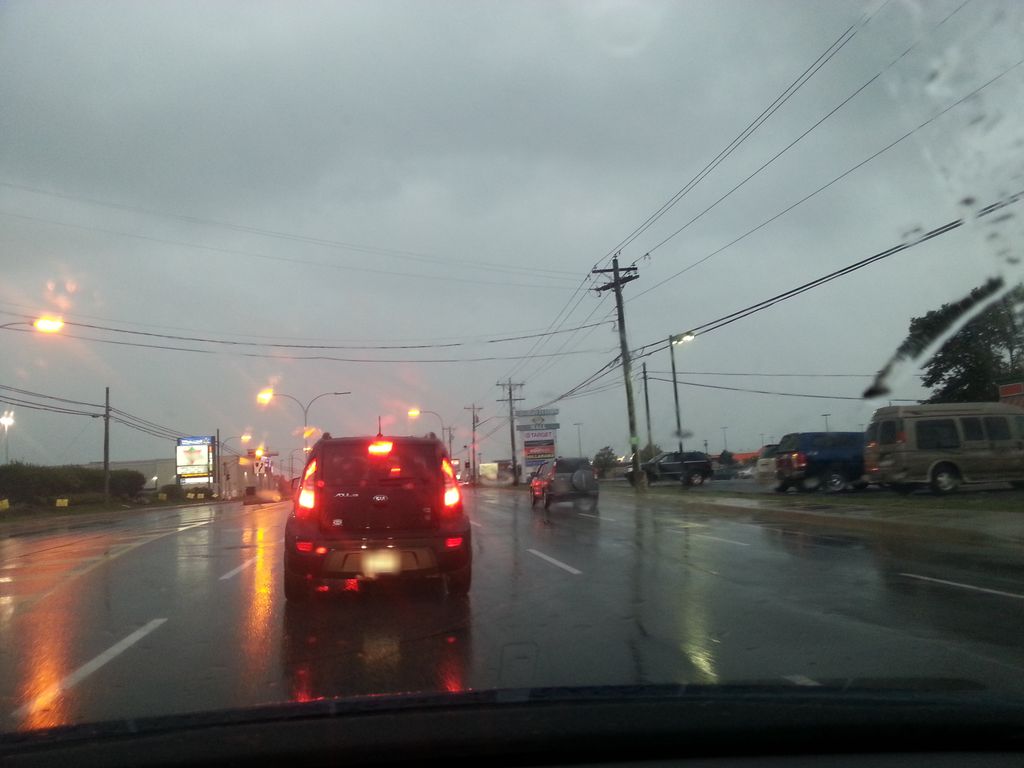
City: charlottetown